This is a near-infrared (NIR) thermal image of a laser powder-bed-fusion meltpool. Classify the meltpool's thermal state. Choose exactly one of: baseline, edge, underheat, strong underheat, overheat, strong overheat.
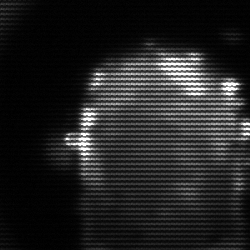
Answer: baseline